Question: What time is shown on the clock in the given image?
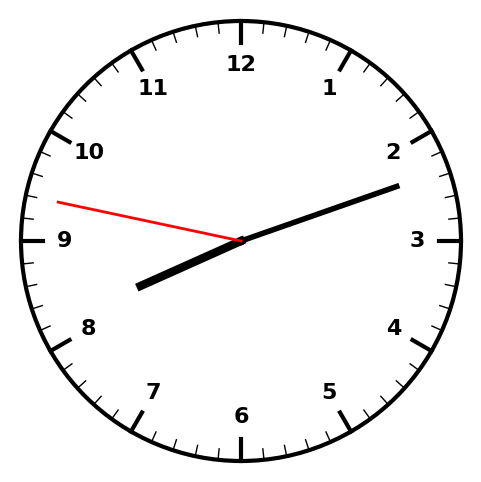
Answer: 08:11:47